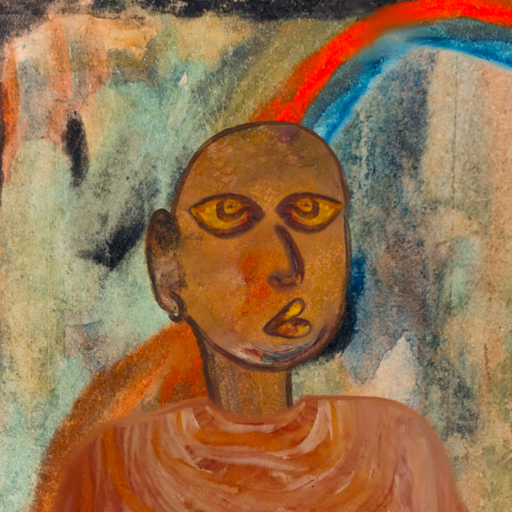
Background: Childish, Head And Neck Side: Pipe, Face Side: Comrade, Bust: Pious_Lady, Hair Side: Blank, Head Accessory: Blank, Second Necklace: Blank, Necklace: Blank, Baby: Blank